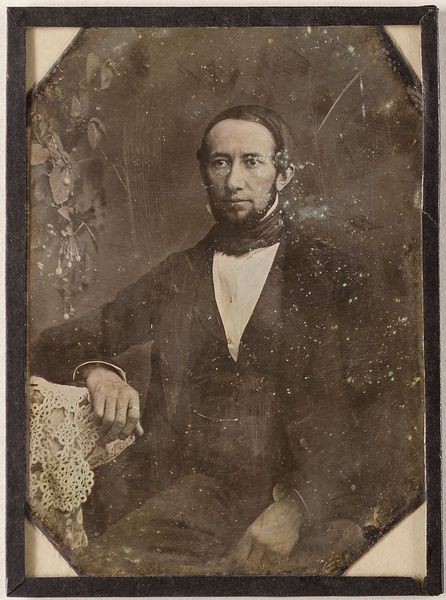
Titel: Unbekannter Mann
Standort: Hamburg
Institution: Museum für Kunst und Gewerbe Hamburg
Schlagwörter: mann, figur, foto, fotografie, photographie, photo, lichtbild, daguerreotypie, bildwerke, angewandte und bildende kunst, hessische systematik, porträtfotografie, porträtphotographie, kniestück